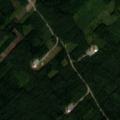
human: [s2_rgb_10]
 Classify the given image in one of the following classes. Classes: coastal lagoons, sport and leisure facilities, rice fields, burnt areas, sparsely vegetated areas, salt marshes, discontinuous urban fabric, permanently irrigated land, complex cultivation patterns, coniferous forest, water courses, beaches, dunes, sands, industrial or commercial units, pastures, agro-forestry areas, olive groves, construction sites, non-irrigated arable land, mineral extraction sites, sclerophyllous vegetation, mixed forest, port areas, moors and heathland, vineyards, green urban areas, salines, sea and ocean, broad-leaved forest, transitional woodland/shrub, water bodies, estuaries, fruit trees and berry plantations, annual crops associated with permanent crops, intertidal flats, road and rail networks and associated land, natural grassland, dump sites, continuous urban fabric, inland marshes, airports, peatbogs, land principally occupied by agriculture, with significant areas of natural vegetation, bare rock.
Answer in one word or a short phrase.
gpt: coniferous forest, mixed forest, transitional woodland/shrub